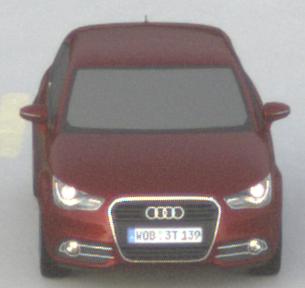
Make: Audi
Model: A1 Sportback 1.2 TFSI
Detailed model: A1 (8X) Sportback
Model produced from: 2012/03
Model produced until: 2014/11
Doors: 5
Color: red
Road condition: dry road
Daytime: sunrise or sunset
Contrast: low contrast